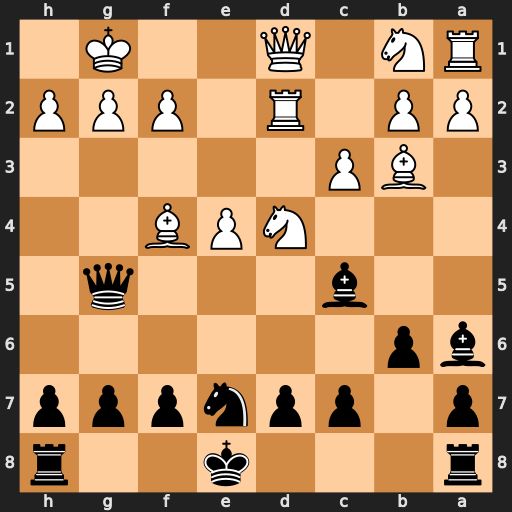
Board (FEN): r3k2r/p1ppnppp/bp6/2b3q1/3NPB2/1BP5/PP1R1PPP/RN1Q2K1
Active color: b
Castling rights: kq
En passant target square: -
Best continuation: Qxf4